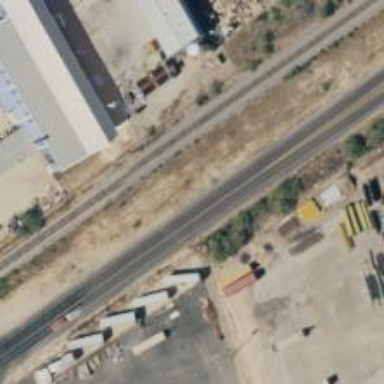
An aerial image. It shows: Railway track.